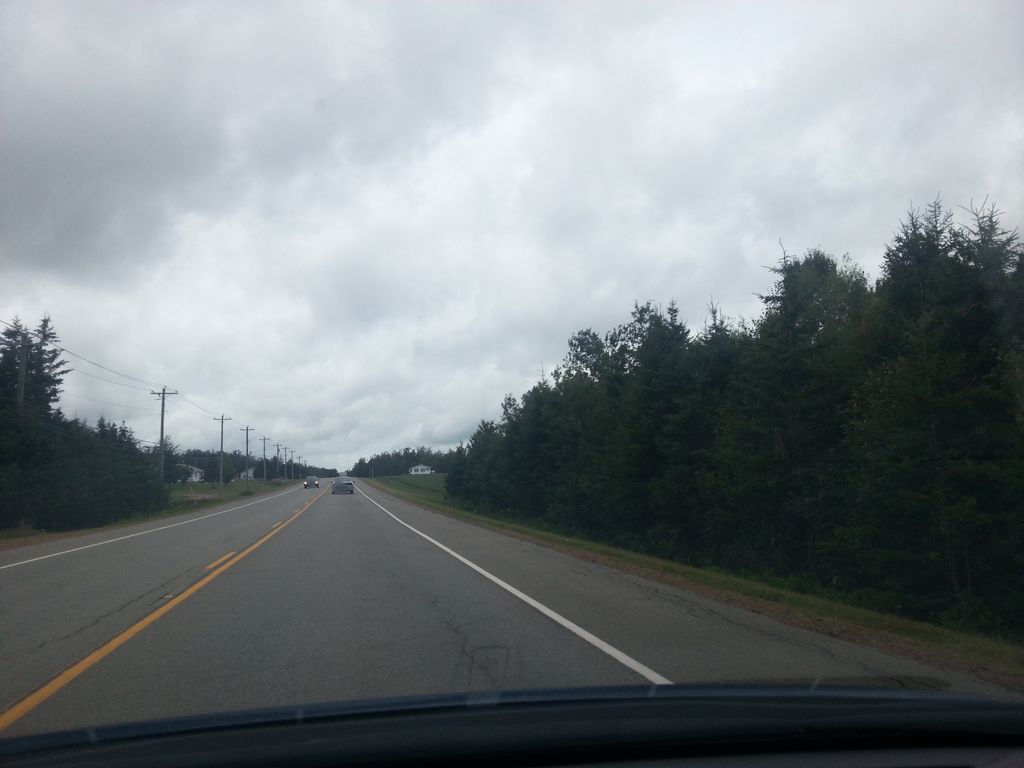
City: charlottetown